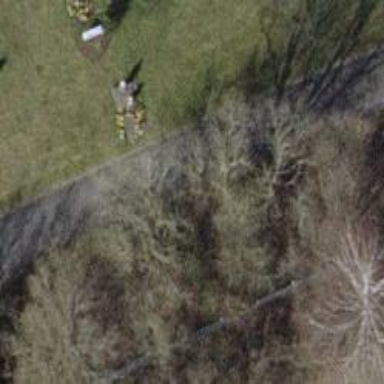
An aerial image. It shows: Brown bench.